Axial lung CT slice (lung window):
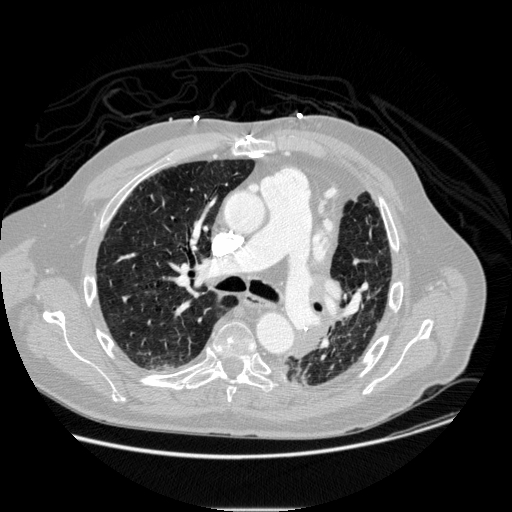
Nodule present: no